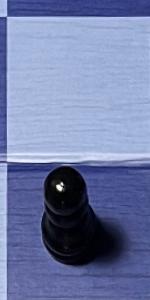
Label: Pawn_Black